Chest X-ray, PA view. Patient: 36 years old, sex F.
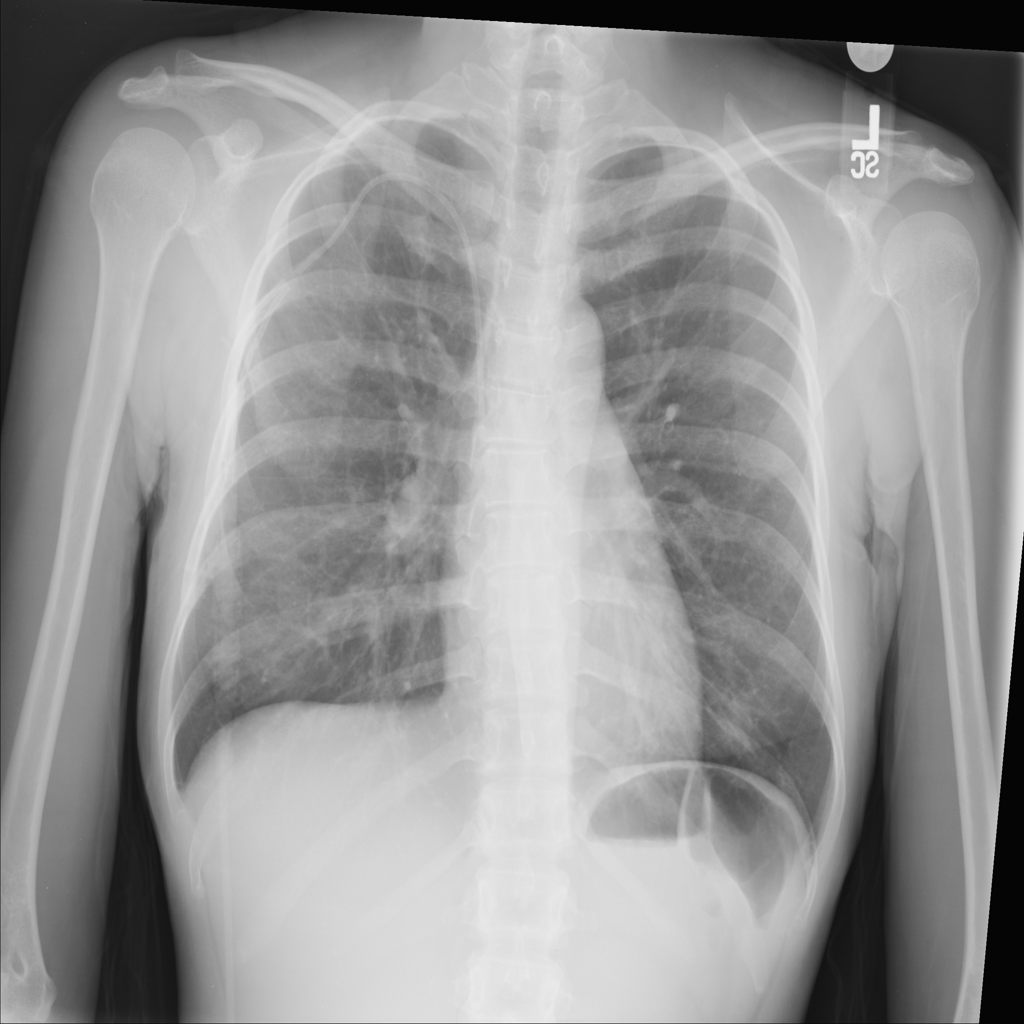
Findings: No Finding